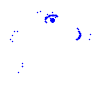
Particle: kaon